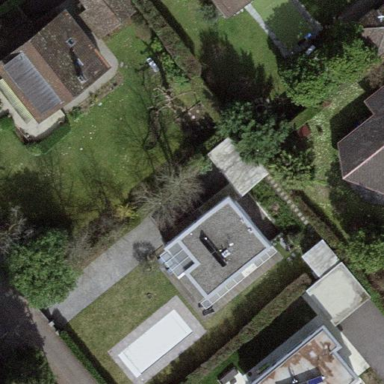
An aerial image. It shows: Garden surrounded by fence.